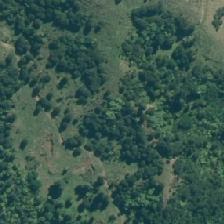
Land cover: manuka_kanuka